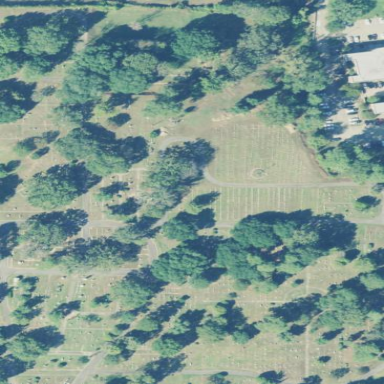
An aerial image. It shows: Cemetery.